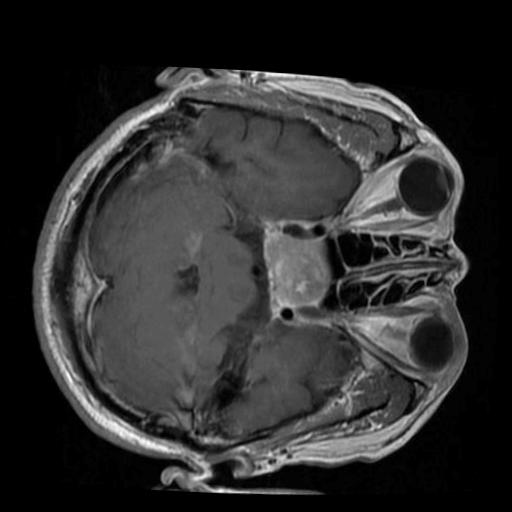
Label: brain_tumor